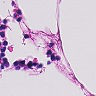
Metastatic tissue present: no